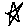
Label: star